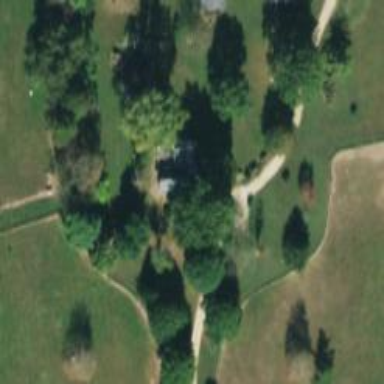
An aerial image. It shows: Driveway.